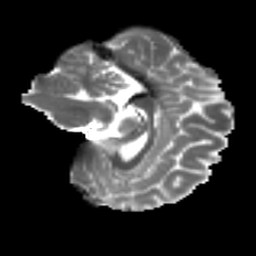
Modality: T2w
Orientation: sagittal
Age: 37
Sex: female
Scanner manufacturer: ge
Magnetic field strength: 3 T
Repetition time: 7.8 s
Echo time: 0.0606 s